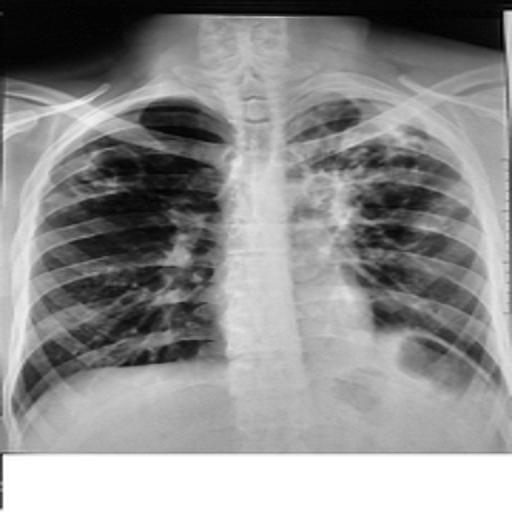
Finding: TUBERCULOSIS